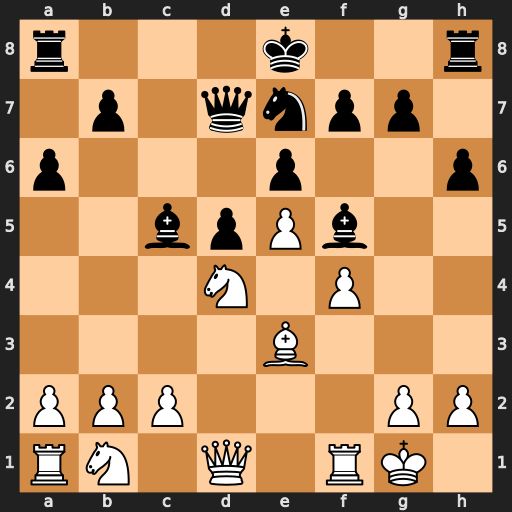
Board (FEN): r3k2r/1p1qnpp1/p3p2p/2bpPb2/3N1P2/4B3/PPP3PP/RN1Q1RK1
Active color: w
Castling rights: kq
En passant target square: -
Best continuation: Nxf5 Nxf5 Bxc5